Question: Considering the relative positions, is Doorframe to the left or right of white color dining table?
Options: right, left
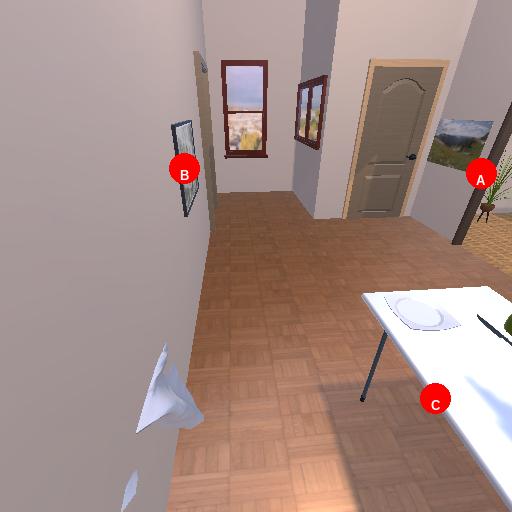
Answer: right